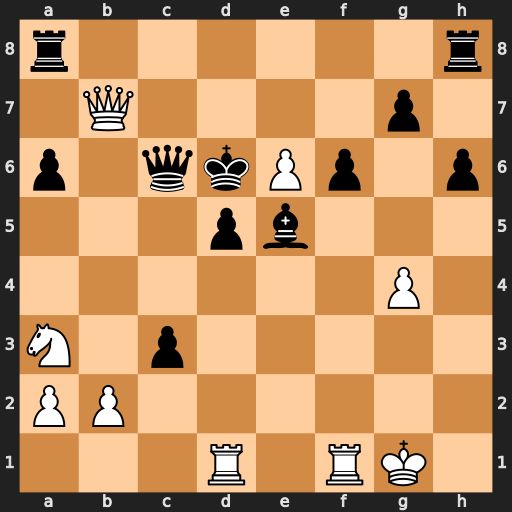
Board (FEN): r6r/1Q4p1/p1qkPp1p/3pb3/6P1/N1p5/PP6/3R1RK1
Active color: w
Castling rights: -
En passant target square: -
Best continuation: Rxd5+ Kxd5 Rd1+ Bd4+ Rxd4+ Kxd4 Qxc6